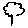
Label: tree